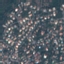
Label: Residential